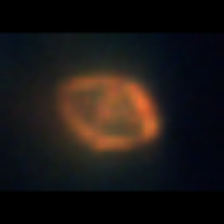
Taxon: Heterocapsa
Group: Dinoflagellates